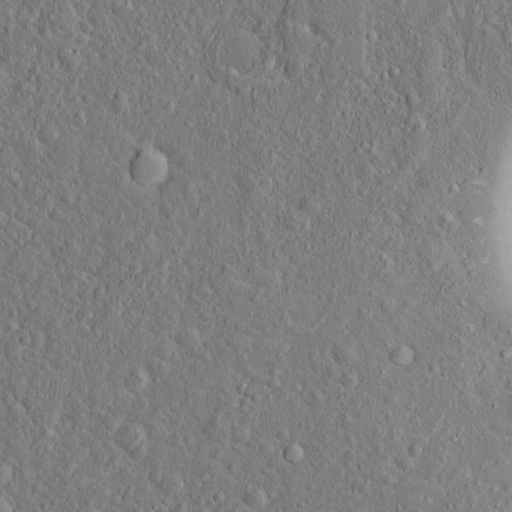
Objects detected: cone